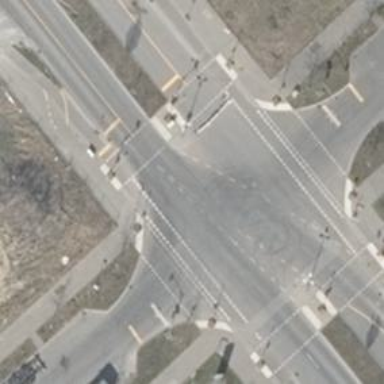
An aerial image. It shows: Footway crossing with central island.